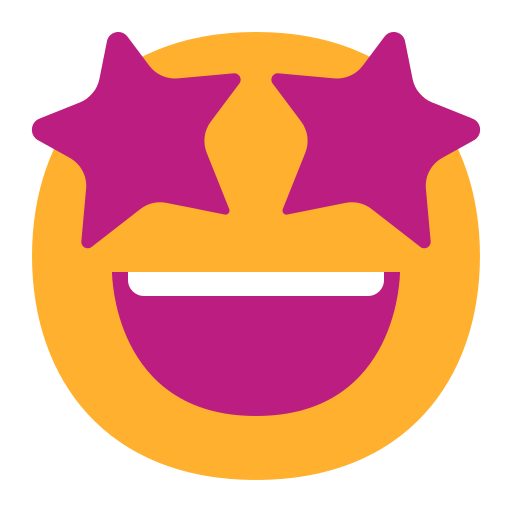
star struck flat